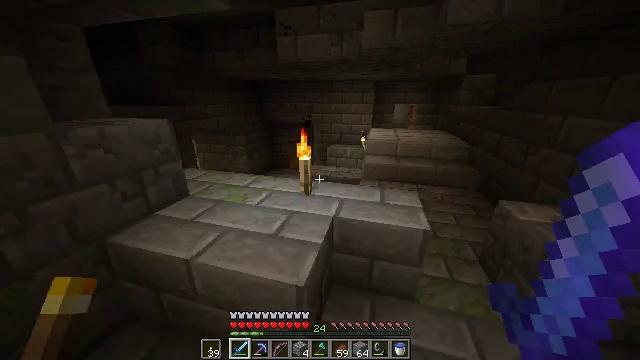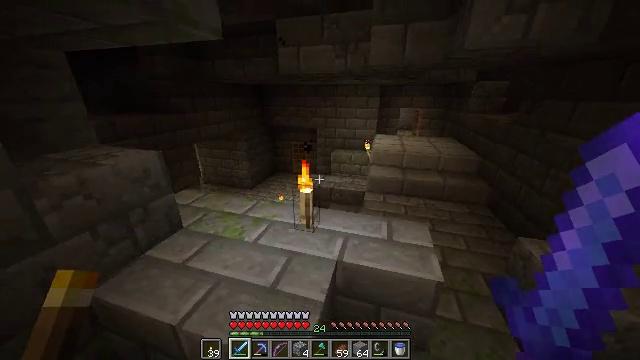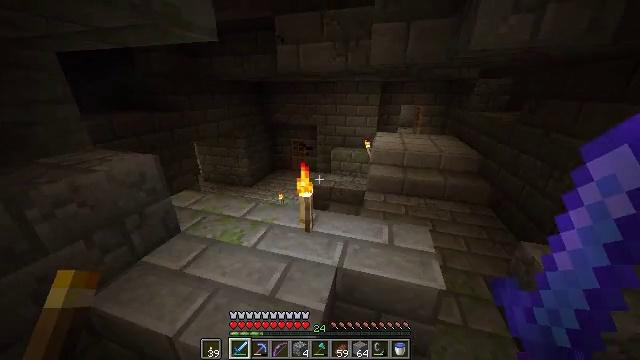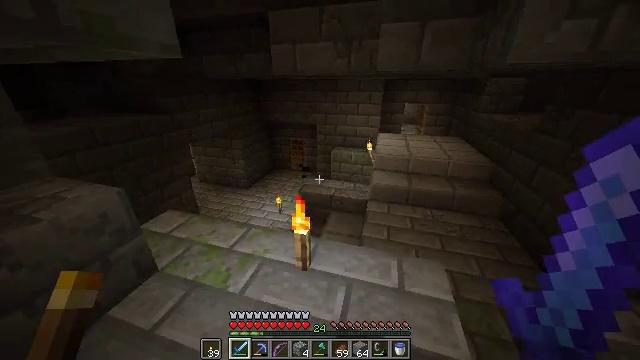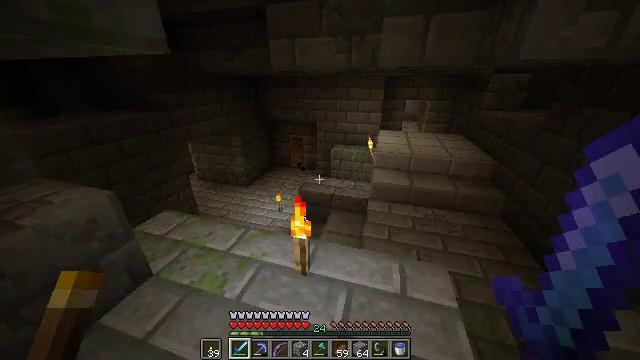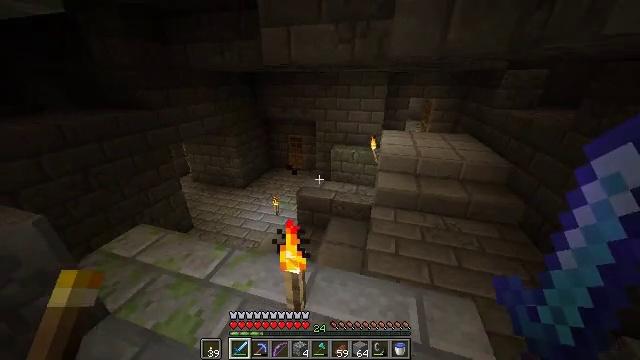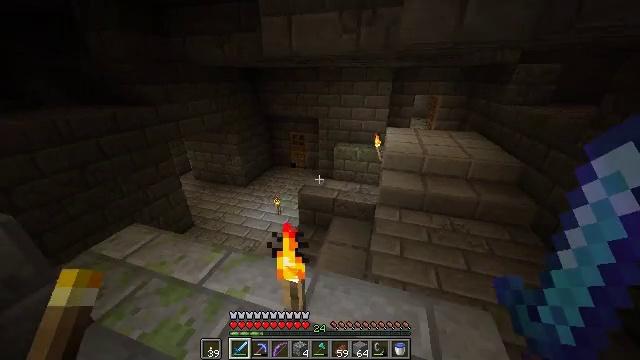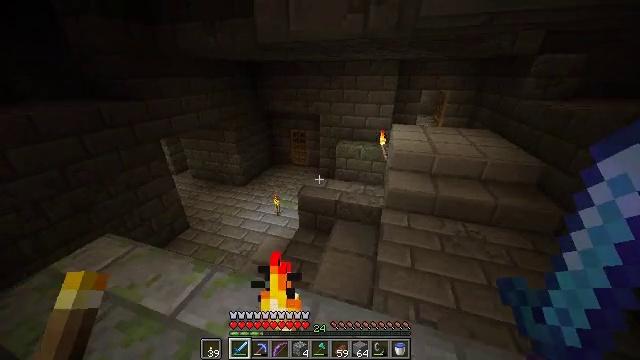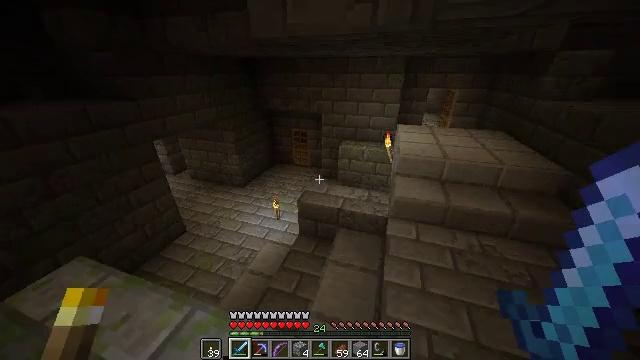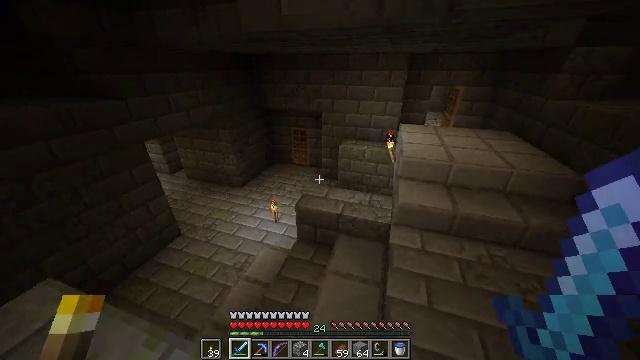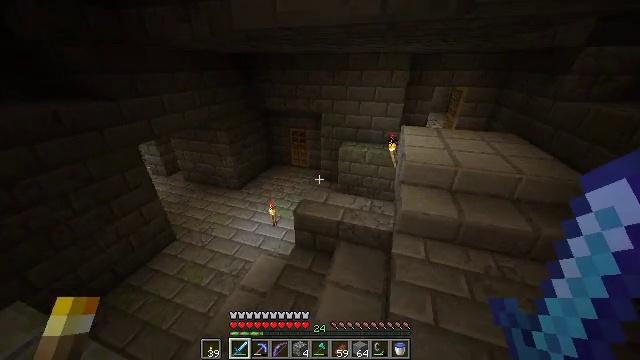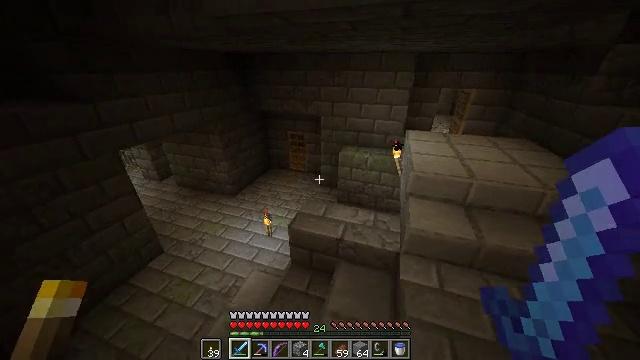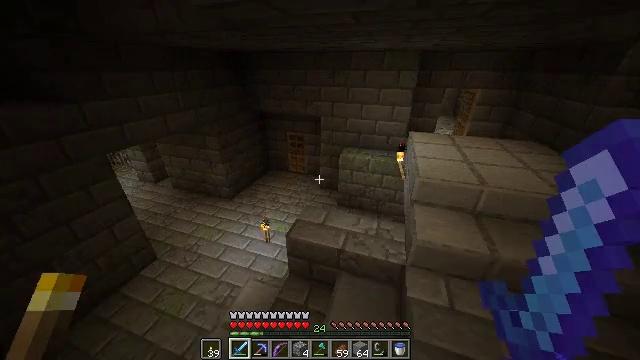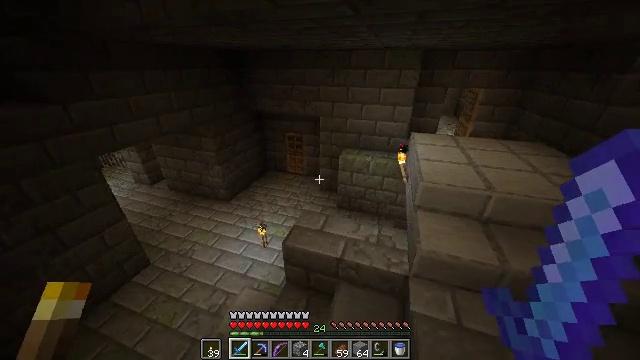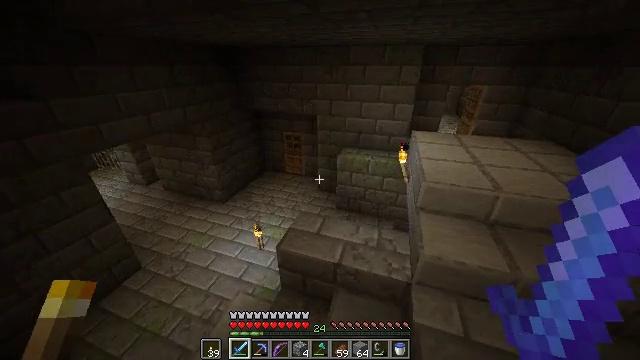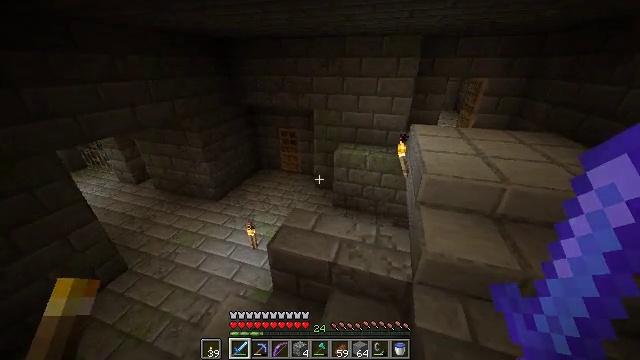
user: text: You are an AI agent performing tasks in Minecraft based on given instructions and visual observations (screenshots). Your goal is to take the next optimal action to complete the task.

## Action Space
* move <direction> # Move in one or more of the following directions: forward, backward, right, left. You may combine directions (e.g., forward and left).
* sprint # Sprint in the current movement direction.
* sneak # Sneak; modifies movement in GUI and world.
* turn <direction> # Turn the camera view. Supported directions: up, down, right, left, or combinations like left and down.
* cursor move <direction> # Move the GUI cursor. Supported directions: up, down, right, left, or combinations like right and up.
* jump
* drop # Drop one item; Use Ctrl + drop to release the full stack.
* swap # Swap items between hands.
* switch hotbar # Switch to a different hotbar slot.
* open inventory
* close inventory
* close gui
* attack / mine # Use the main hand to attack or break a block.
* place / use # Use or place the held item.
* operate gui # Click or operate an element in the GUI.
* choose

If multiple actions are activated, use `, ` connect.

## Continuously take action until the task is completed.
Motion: motion action
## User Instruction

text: Attack the iron door to collect it.
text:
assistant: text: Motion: move forward, sprint, jump
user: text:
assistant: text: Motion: move forward, sprint, turn down
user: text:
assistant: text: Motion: move forward, sprint, turn down
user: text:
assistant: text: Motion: move forward, sprint
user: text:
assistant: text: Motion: move forward, sprint
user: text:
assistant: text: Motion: move forward, sprint
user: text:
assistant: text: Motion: move forward, sprint
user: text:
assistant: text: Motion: move forward, sprint
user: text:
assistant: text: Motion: move forward, sprint
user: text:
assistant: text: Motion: move forward, sprint
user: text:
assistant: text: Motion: move forward, sprint
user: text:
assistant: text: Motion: move forward, sprint
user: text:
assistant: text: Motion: move forward and move right, sprint
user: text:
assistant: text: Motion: move forward and move right, sprint
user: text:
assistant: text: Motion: move forward and move right, sprint
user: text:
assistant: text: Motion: move forward, sprint, turn right
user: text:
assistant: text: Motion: move forward, sprint, turn right
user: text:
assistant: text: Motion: move forward, sprint, turn right
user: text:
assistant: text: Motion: move forward, sprint
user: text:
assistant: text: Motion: move forward, sprint
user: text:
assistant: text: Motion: move forward, sprint, turn left
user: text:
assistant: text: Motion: move forward, sprint, turn left
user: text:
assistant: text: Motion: move forward, sprint, turn left
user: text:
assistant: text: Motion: move forward, sprint
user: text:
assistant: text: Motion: move forward, sprint, turn right and down
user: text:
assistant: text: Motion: move forward, sprint, turn right and down
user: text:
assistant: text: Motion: move forward and move left, sprint, turn right and down
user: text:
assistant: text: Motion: move left, sprint, turn right and down
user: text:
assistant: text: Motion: move left, sprint, turn right and up
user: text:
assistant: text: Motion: move back and move left, turn right and up